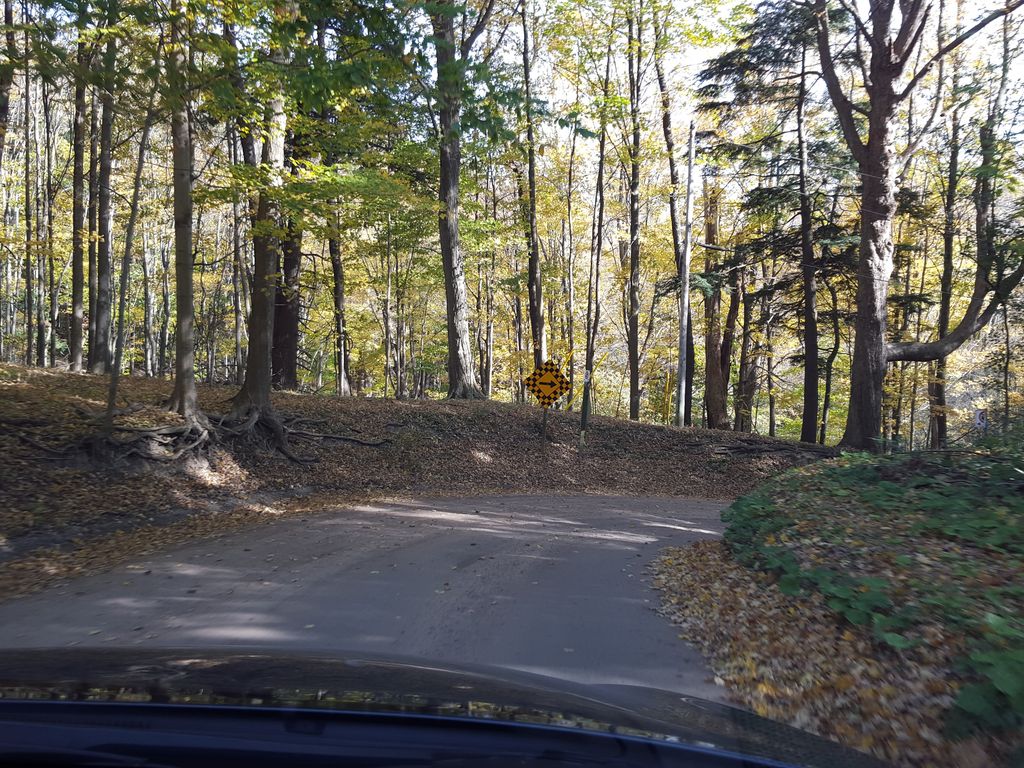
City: hamilton